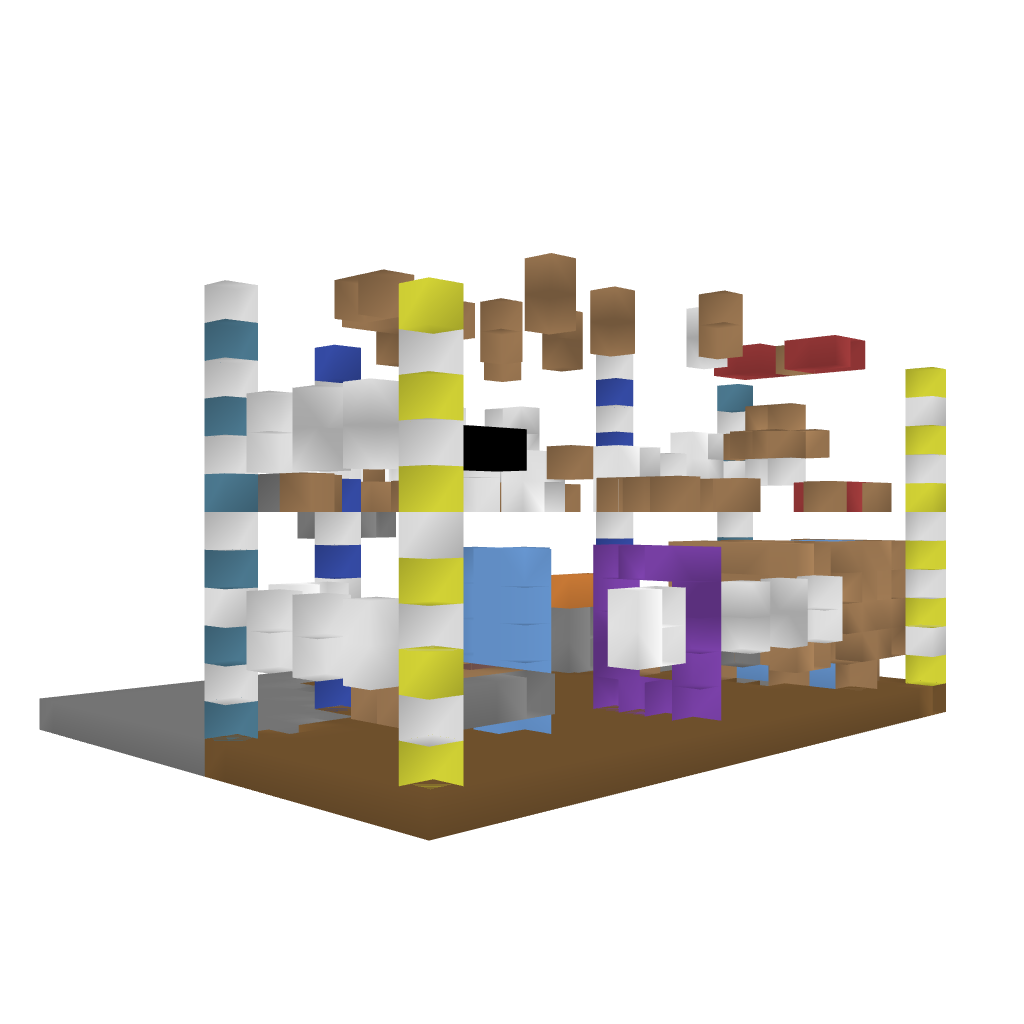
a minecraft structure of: Luxury house 1 by zerte bad low quality